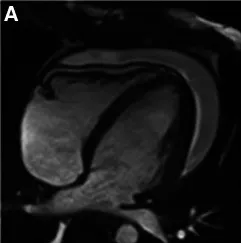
Cine steady-state free precession four- and two-chamber view images show circumferential pericardial effusion.
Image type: radiology (mri)